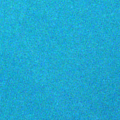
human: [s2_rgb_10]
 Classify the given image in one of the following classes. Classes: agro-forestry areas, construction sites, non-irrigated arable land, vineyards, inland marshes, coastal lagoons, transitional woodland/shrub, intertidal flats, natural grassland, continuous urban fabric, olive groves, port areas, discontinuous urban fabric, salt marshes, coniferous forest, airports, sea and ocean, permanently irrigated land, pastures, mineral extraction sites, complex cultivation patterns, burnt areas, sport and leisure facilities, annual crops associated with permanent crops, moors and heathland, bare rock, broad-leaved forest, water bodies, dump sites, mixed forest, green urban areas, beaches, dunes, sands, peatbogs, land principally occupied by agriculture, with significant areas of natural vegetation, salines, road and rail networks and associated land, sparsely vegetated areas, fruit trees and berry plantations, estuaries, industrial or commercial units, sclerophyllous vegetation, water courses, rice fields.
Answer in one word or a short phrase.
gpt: sea and ocean